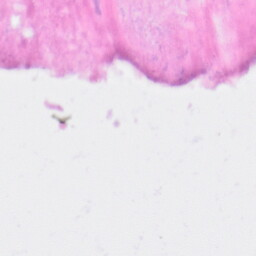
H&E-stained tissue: Kidney